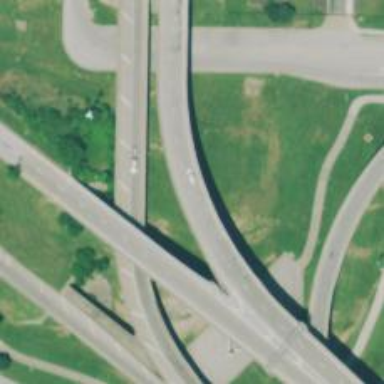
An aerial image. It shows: Viaduct bridge over motorway link.